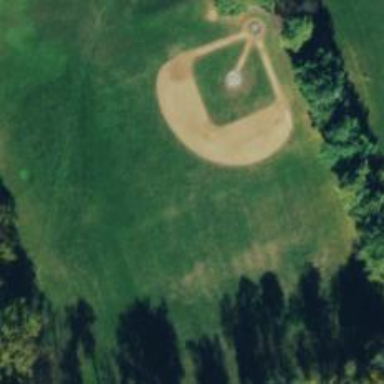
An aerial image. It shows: Baseball pitch for leisure land.